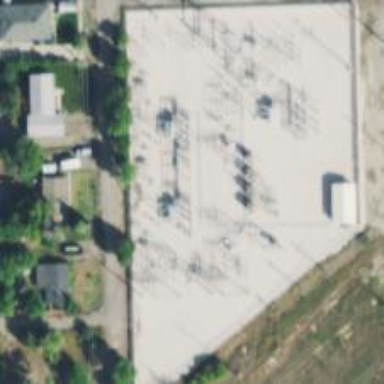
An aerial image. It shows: Switch for power supply.